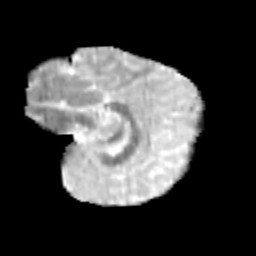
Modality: MD
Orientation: sagittal
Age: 9
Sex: female
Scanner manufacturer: siemens
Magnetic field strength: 3 T
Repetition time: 3.8 s
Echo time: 0.07 s